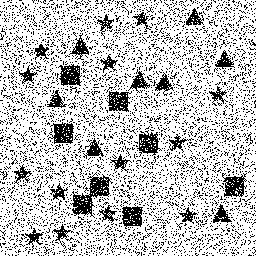
Squares: 8
Triangles: 8
Stars: 14
Total shapes: 30